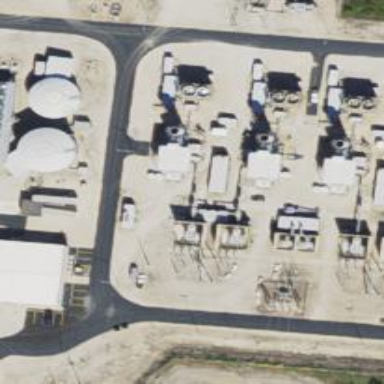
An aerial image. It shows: Gas-powered generator.